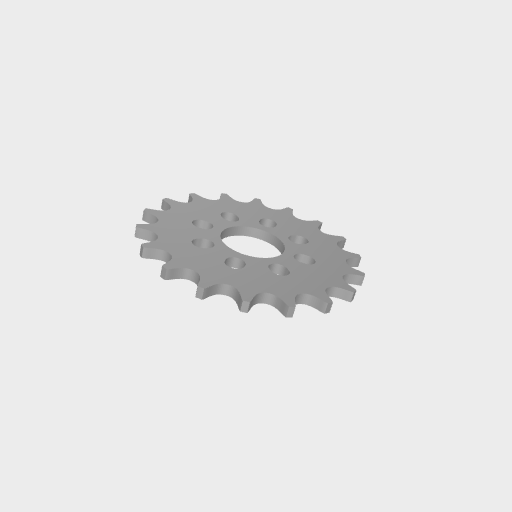
Part: HubMountAcetalSprocket18T